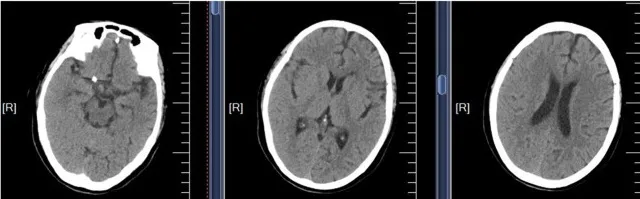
The non-contrast CT scans of the brain in CIE patient. (C) The brain CT scan performed in the third day.
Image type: radiology (ct)